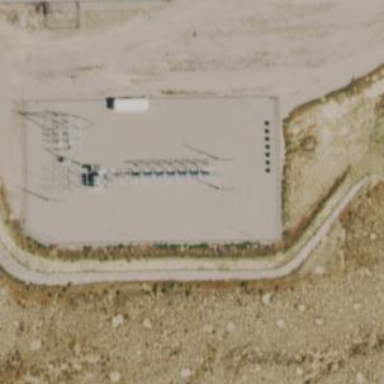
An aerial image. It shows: Generation substation.